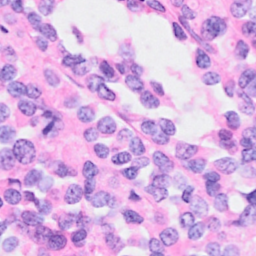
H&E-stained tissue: Breast